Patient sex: M
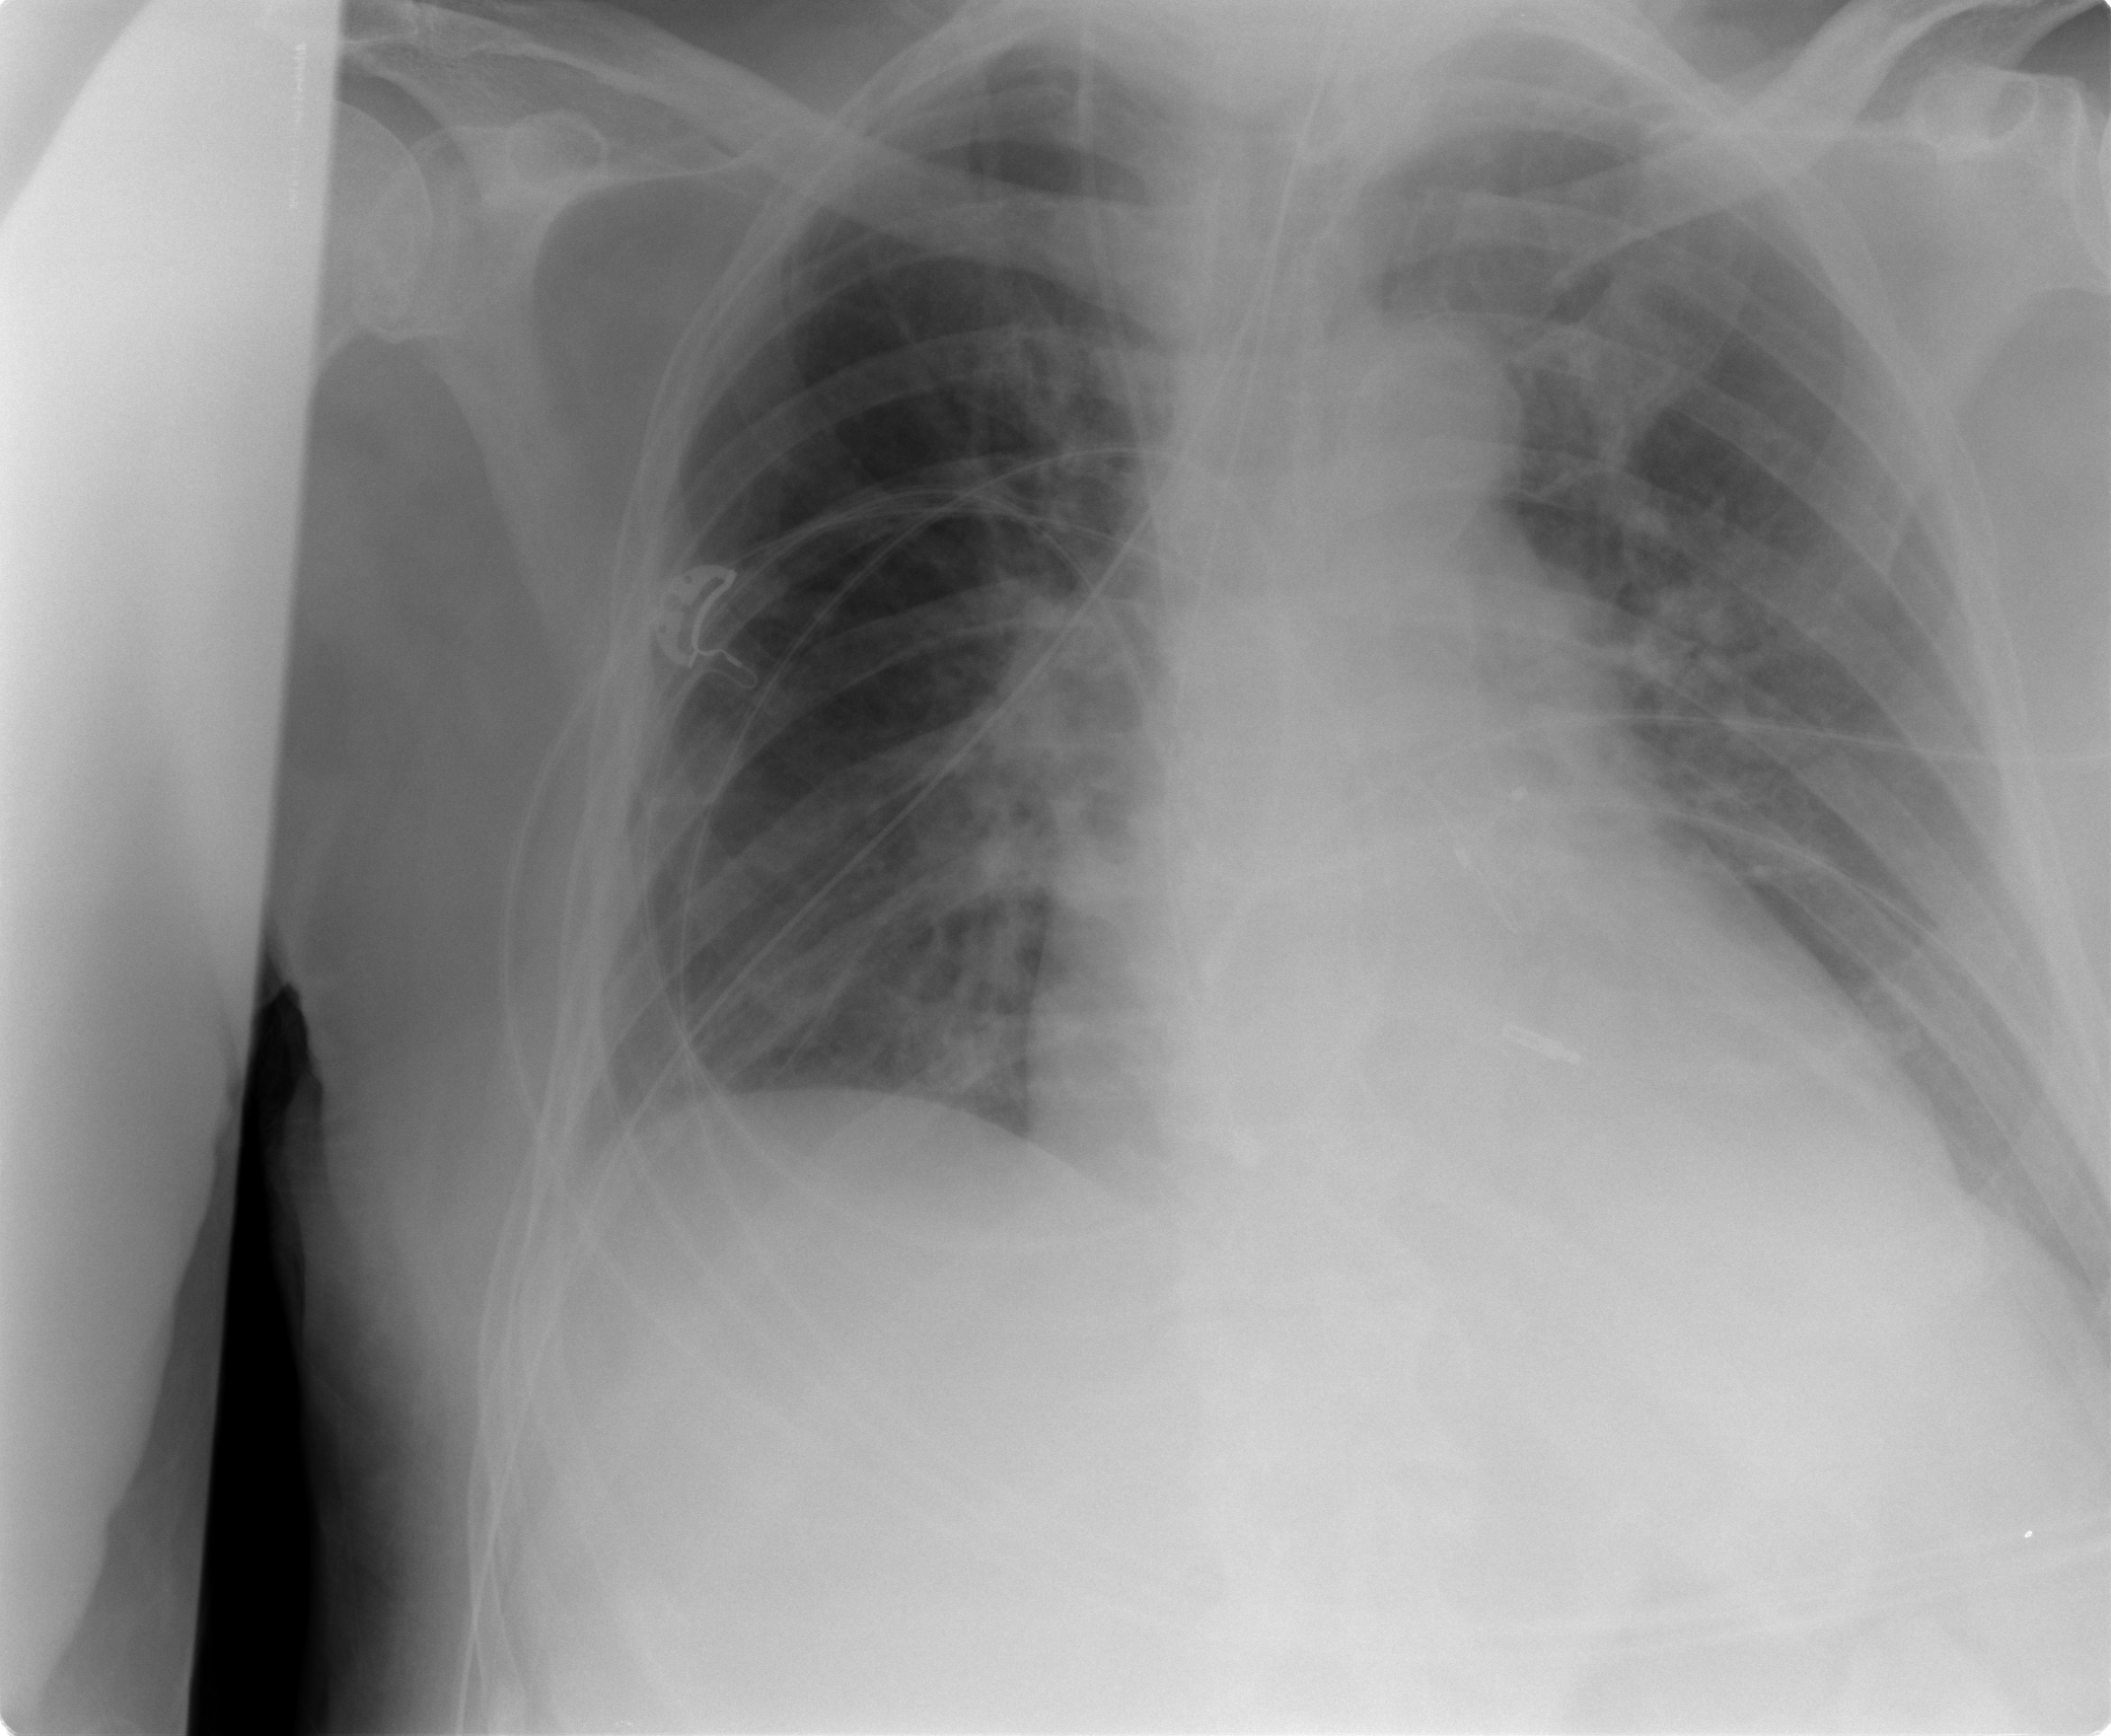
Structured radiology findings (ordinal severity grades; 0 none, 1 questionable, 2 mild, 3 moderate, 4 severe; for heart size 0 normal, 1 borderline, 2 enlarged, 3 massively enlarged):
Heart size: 2
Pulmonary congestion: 1
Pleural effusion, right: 0
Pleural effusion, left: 0
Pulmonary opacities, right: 0
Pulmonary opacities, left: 0
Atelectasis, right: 0
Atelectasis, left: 0